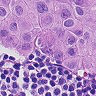
Metastatic tissue present: yes